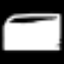
Label: leaf